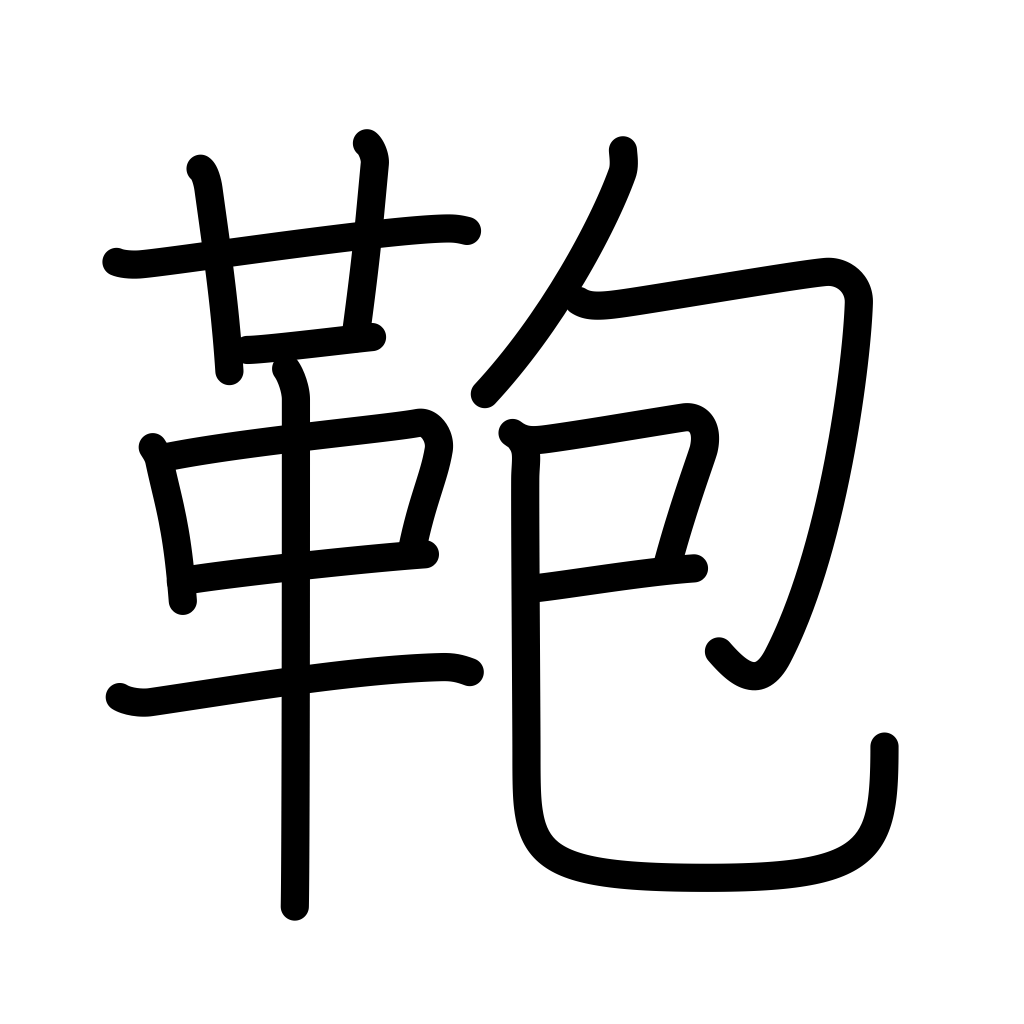
Meaning: suitcase, bag, briefcase